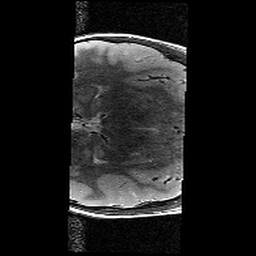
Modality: T2w
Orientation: axial
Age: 10
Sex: male
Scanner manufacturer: siemens
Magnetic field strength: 3 T
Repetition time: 9.23 s
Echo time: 0.067 s